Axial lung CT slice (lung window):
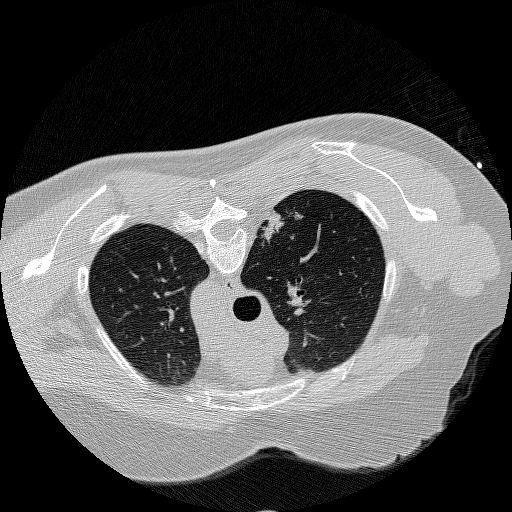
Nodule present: yes
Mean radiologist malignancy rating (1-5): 5